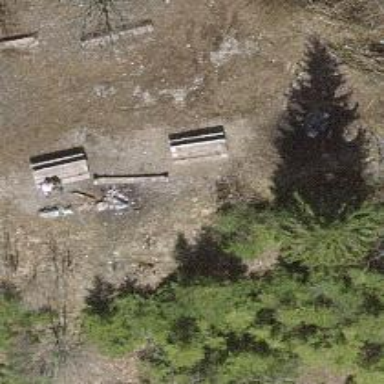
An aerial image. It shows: Picnic table located in leisure land area.